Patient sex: M
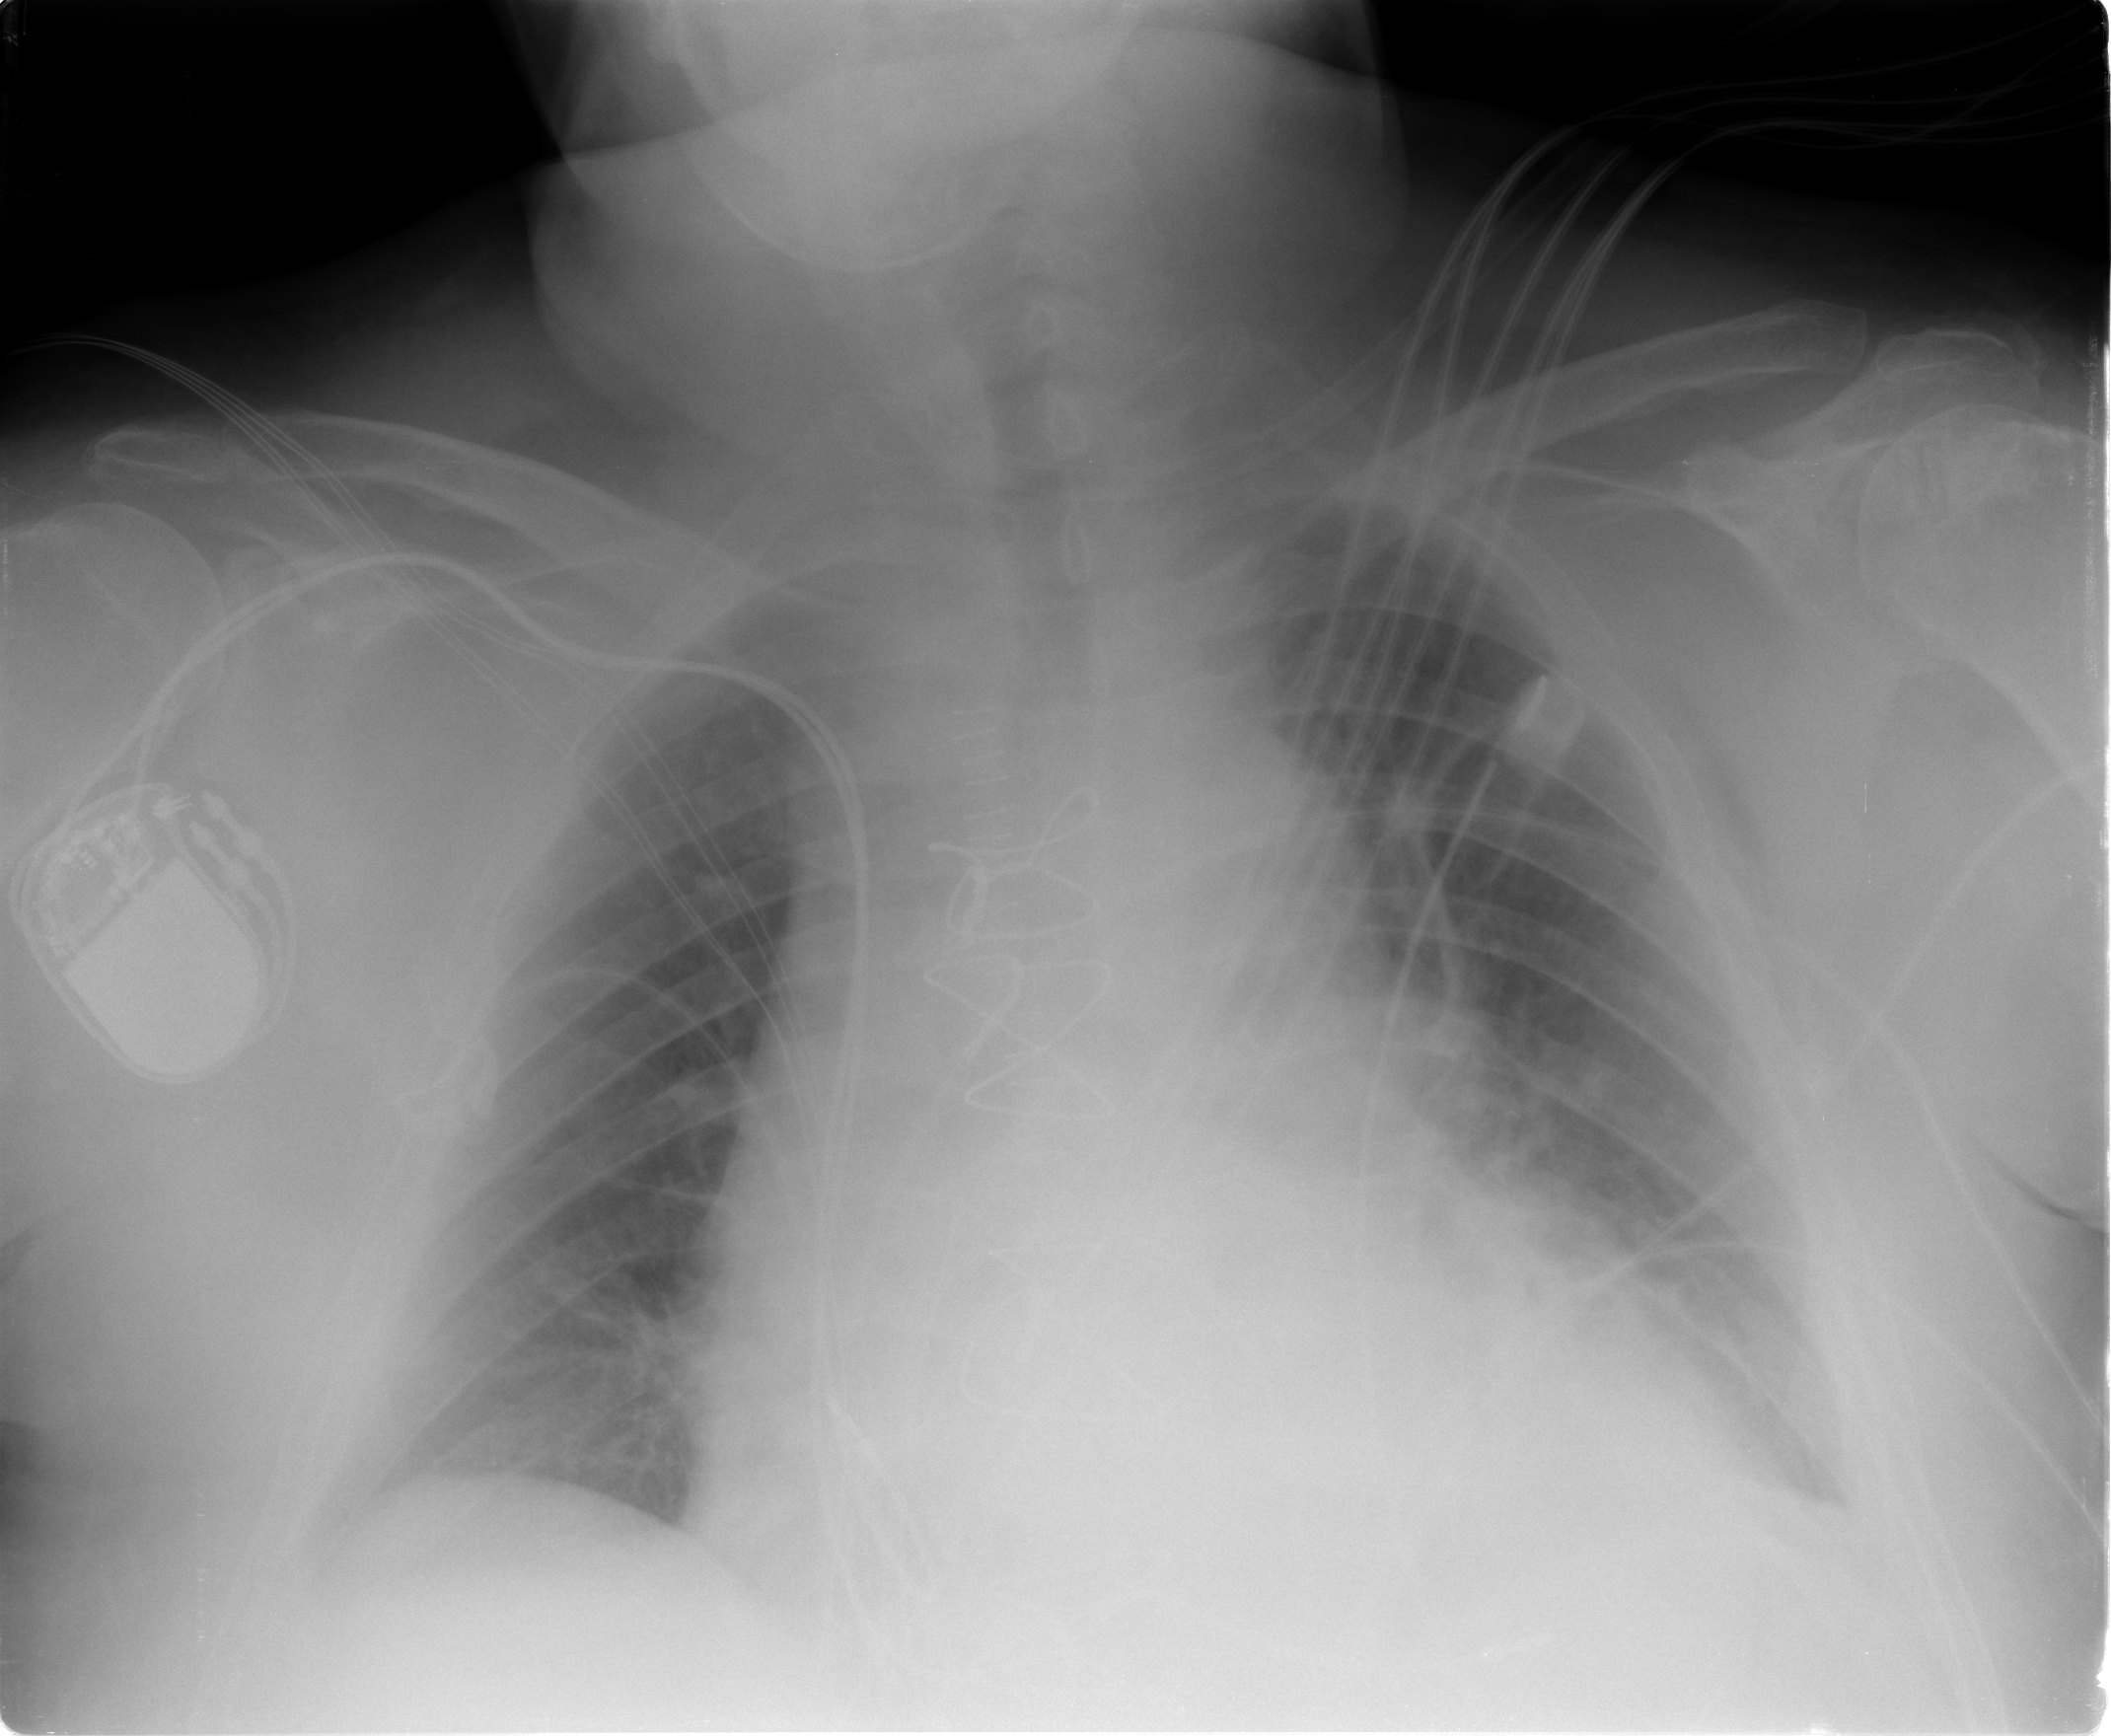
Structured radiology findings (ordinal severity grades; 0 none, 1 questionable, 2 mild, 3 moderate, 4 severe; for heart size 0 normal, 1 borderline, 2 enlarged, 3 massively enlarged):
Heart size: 2
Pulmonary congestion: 2
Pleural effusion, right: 1
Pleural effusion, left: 2
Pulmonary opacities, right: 0
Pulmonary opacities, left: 0
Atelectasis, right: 2
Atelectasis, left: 2